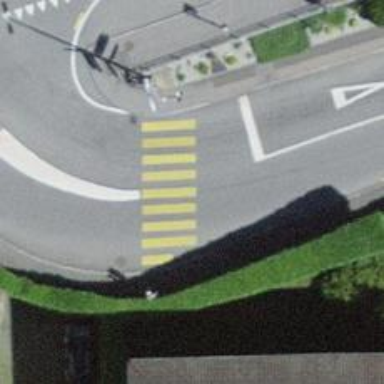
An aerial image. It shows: Crossing with zebra markings controlled by traffic signals.